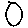
Label: circle